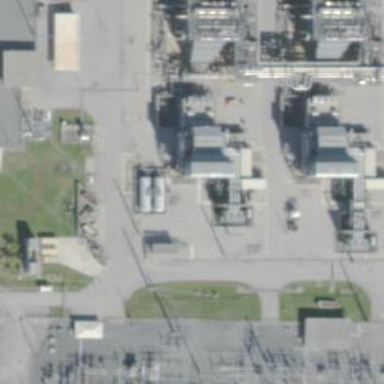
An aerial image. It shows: Gas turbine generator is in use.